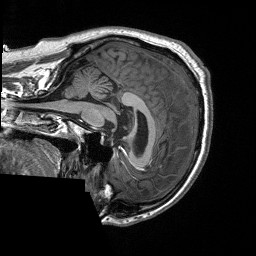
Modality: T1w
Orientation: sagittal
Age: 57
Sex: male
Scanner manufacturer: siemens
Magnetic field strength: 3 T
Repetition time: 2.4 s
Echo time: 0.00226 s